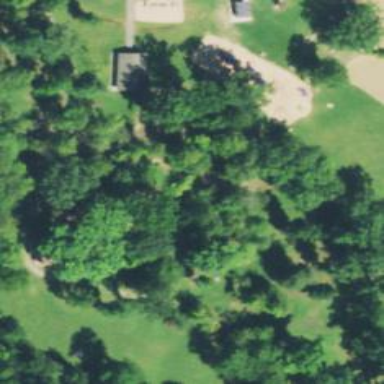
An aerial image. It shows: Disc golf hole.